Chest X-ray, PA view. Patient: 30 years old, sex M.
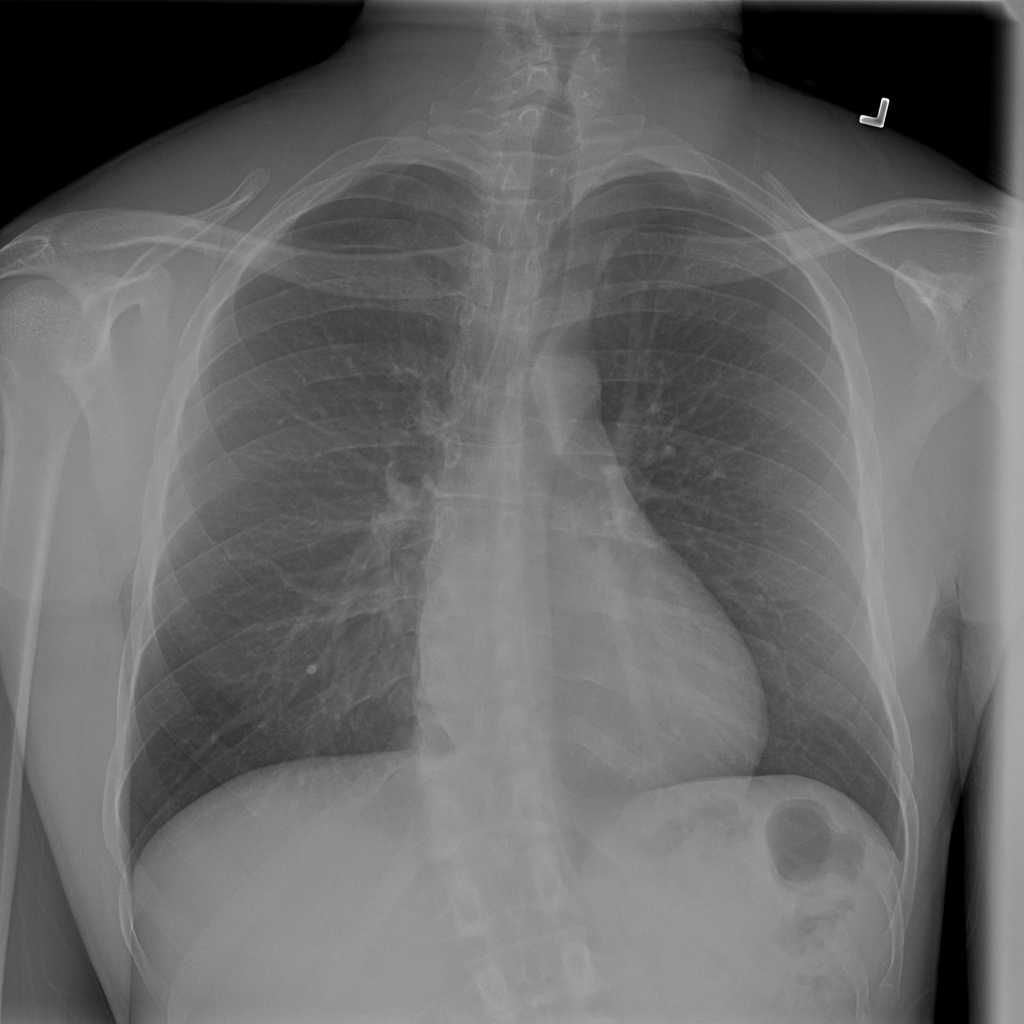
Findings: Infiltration